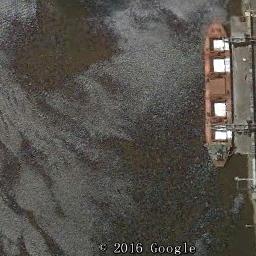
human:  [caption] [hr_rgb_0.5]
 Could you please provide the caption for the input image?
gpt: There is a ship in the black water on the shore .

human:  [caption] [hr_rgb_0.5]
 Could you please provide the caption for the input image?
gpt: The ship full of cargo is docked at the dock .

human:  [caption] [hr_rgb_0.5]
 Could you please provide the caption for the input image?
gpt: An orange-red bulk carrier docked by the dock .

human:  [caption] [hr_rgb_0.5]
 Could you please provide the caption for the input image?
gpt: A ship is beside the dock .

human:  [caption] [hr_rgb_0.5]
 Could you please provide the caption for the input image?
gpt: The brown ship is at the harbor .